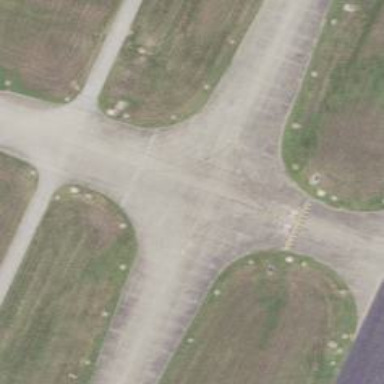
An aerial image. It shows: View of taxiway at the airport.